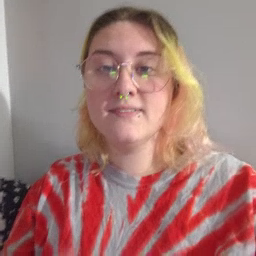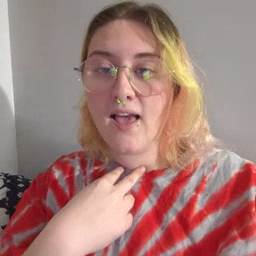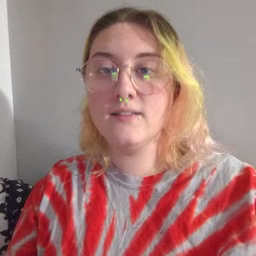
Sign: stuck